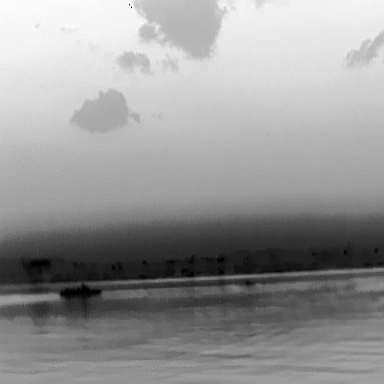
There are two objects shown in the infrared image, including a warship, and a canoe.